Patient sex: M
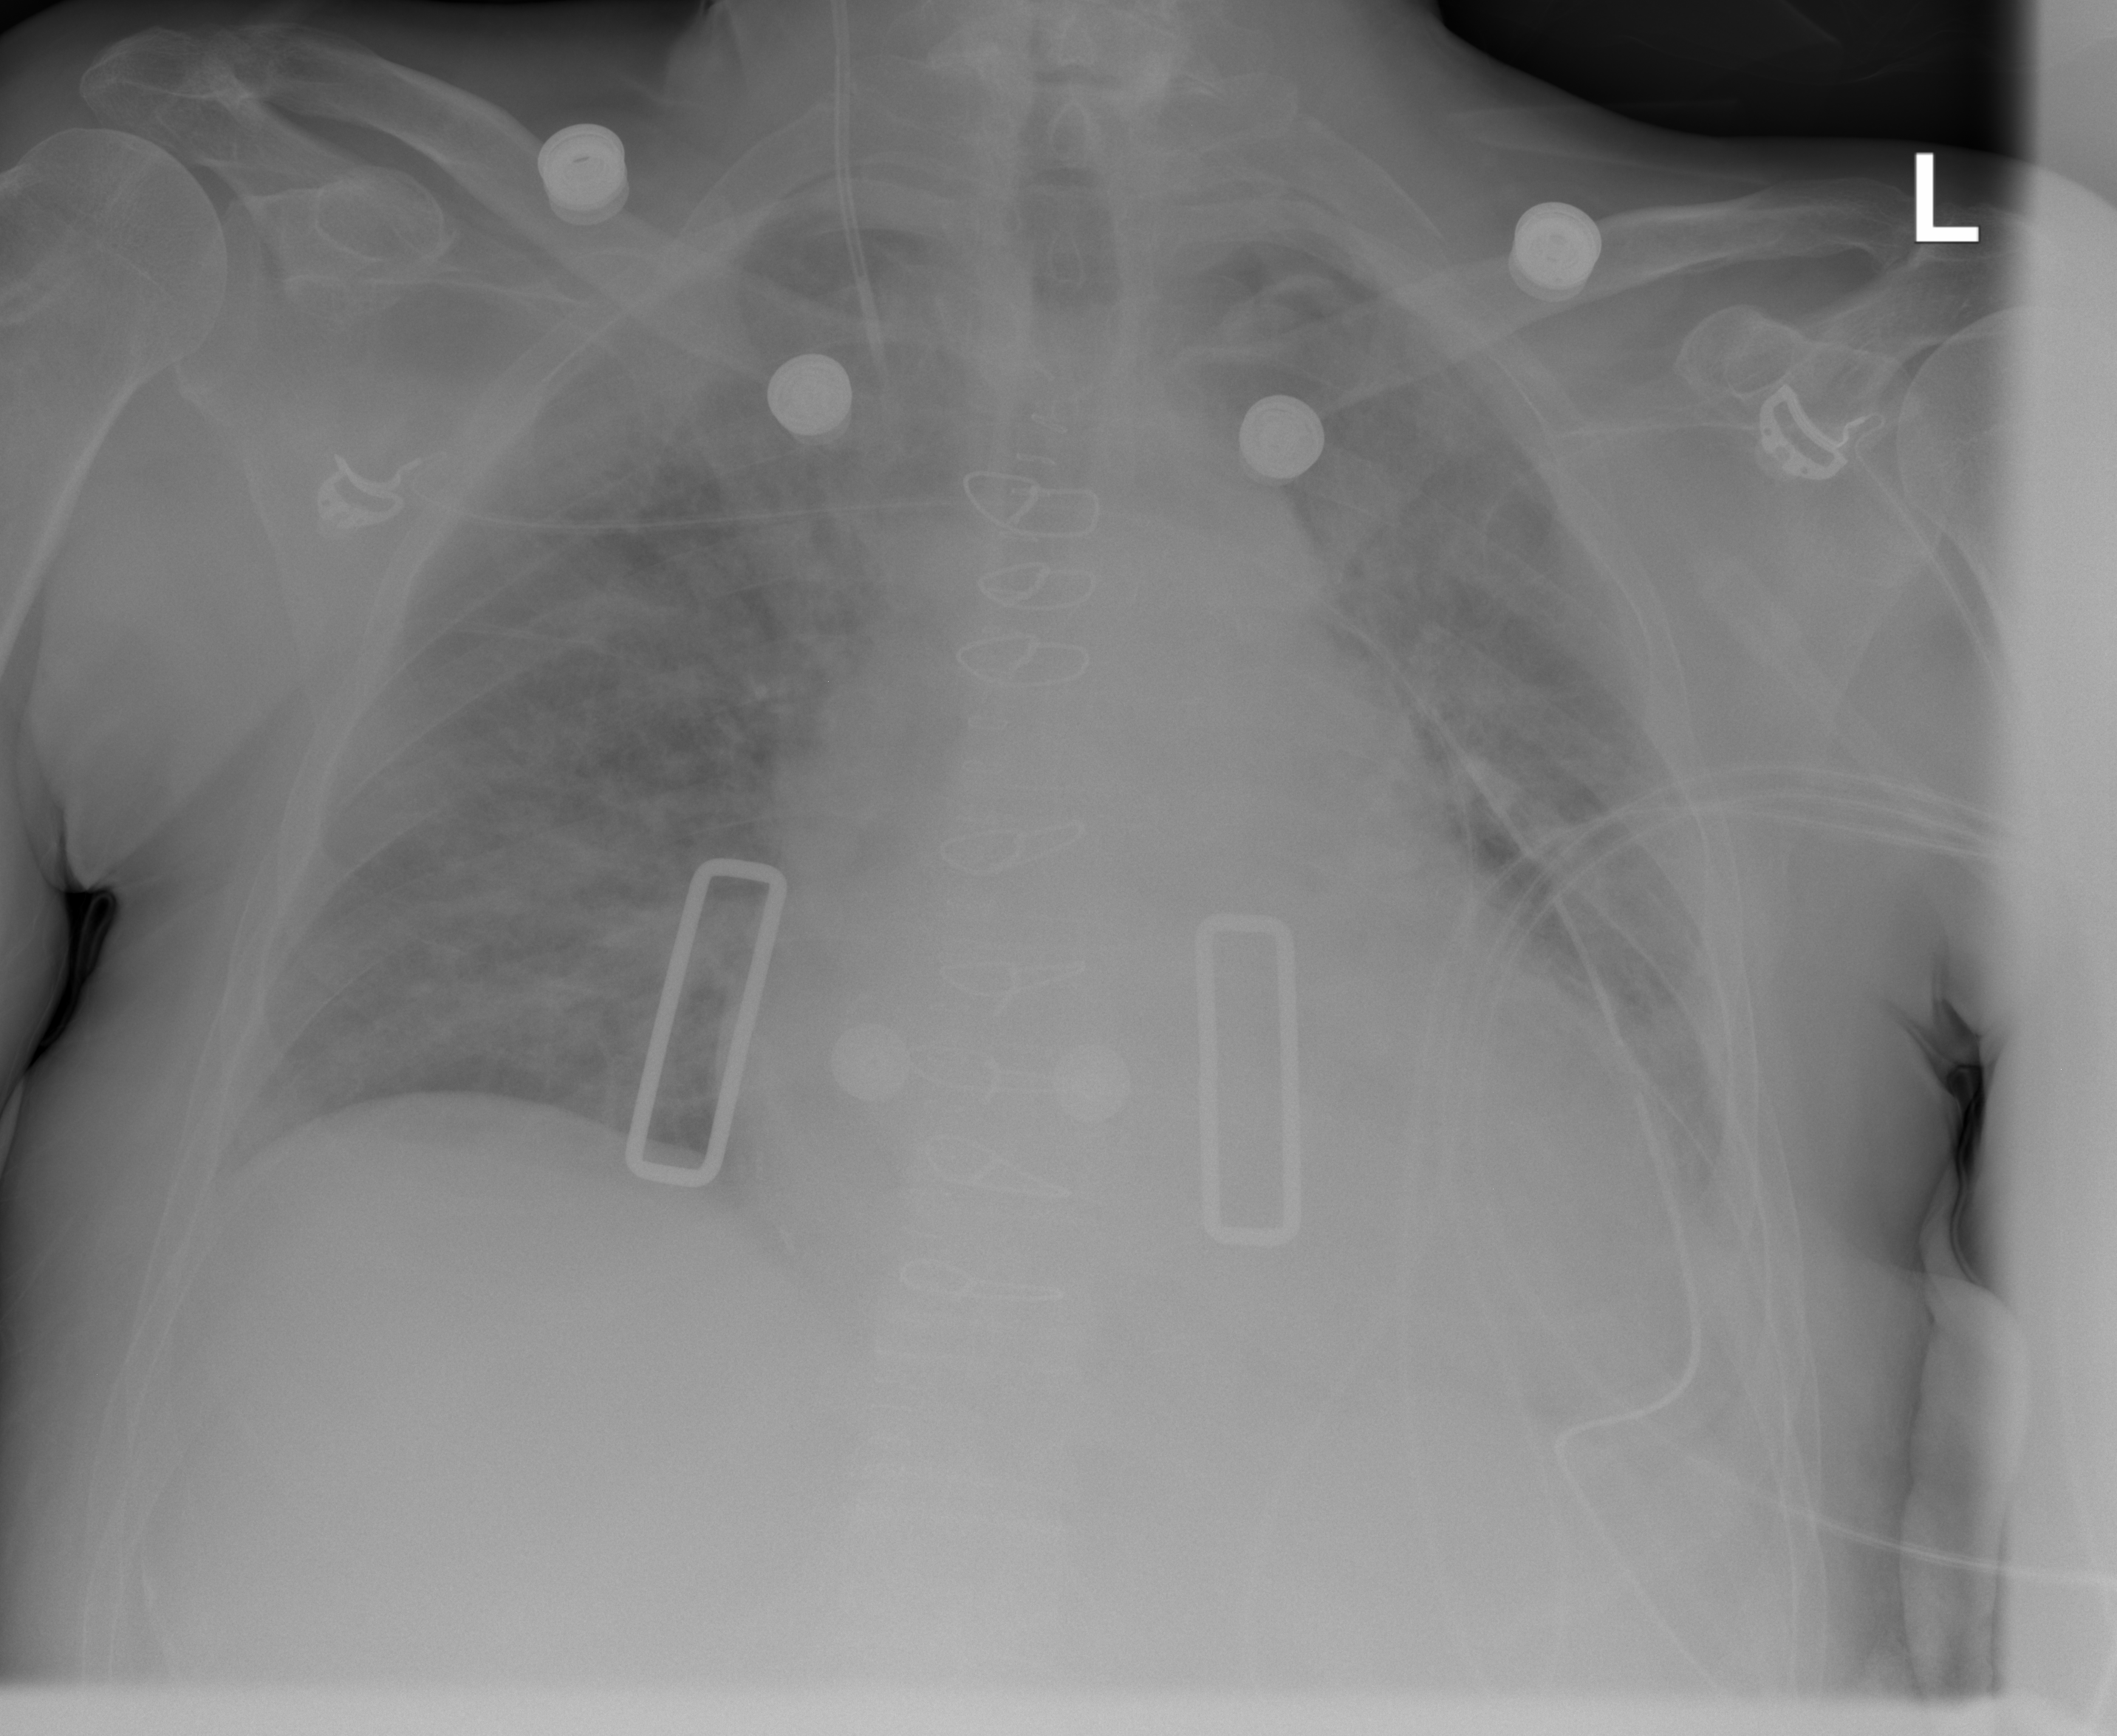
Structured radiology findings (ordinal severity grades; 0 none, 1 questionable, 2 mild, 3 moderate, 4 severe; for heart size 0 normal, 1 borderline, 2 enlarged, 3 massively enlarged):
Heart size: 2
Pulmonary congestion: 3
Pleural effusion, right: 2
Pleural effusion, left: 2
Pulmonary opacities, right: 0
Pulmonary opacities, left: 0
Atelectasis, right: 2
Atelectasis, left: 2